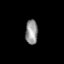
Tissue: prostate
Cell type: Fibroblasts
Senescence score: 0.8223
Nuclear area (px): 293
Mean DAPI intensity: 148.225